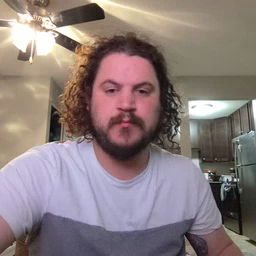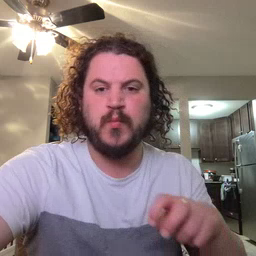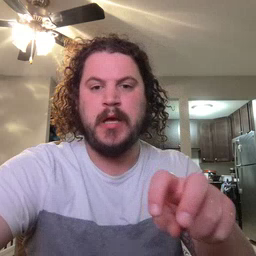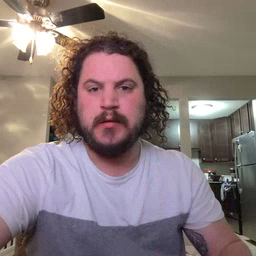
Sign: ride